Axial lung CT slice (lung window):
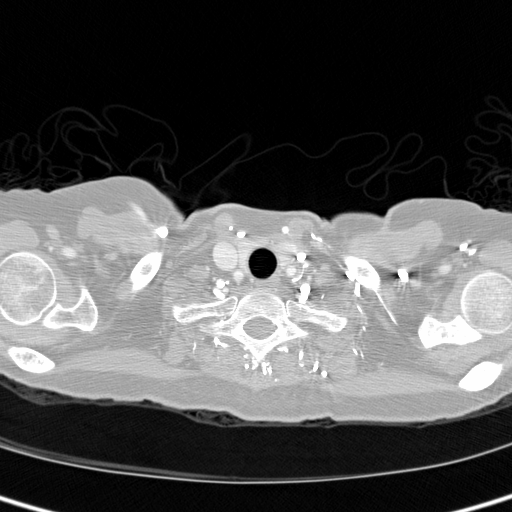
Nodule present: no